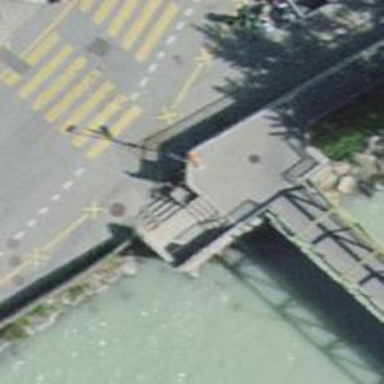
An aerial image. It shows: Set of steps on the road.